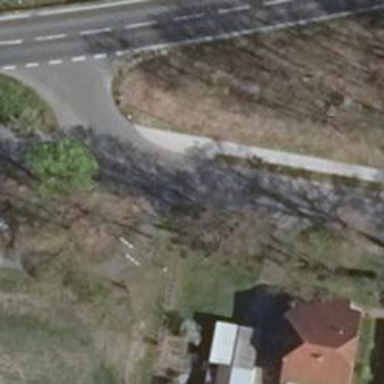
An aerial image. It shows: Asphalt road in residential area.